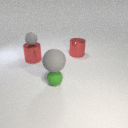
large red metal cylinder behind small green rubber sphere